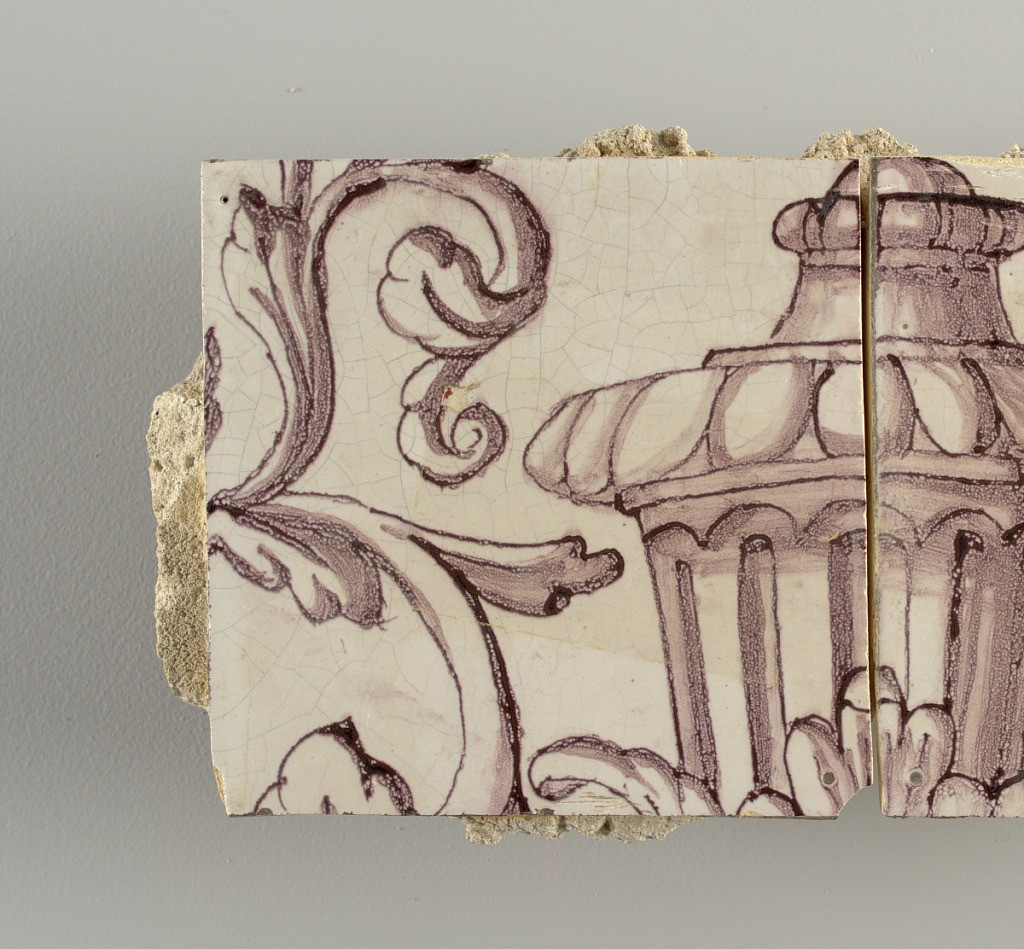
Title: Tile wall facing
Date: ca. 1725
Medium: Tin-glazed earthenware, underglaze
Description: Horizontal rectangle.  Thirty tiles wide and twenty-three tiles high with opening for fireplace eleven tiles wide and ten high.  Foliage arabesques disposed about three vertical axes from which are emphazised by urns at center and right, and at left by the figure of a standing woman carrying an infant on her arm and accompanied by two children.